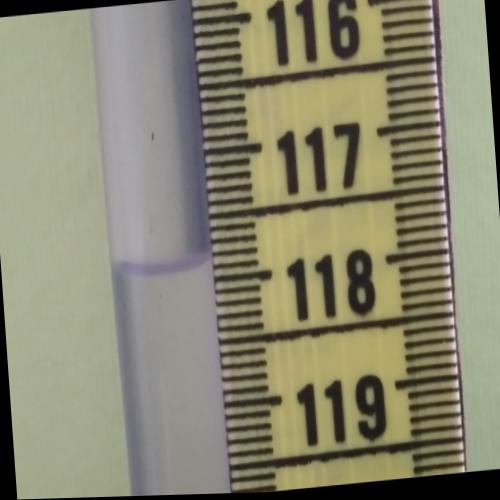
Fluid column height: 117.9 cm